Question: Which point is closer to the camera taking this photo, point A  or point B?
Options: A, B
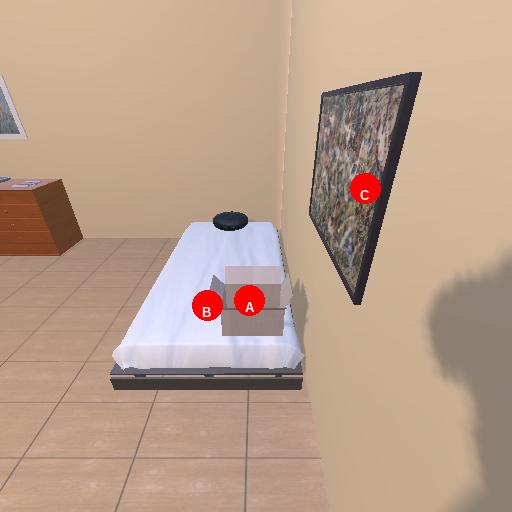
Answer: A